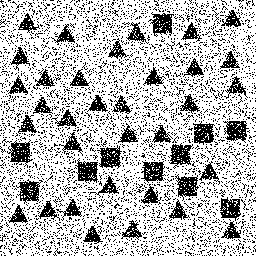
Squares: 11
Triangles: 33
Stars: 0
Total shapes: 44